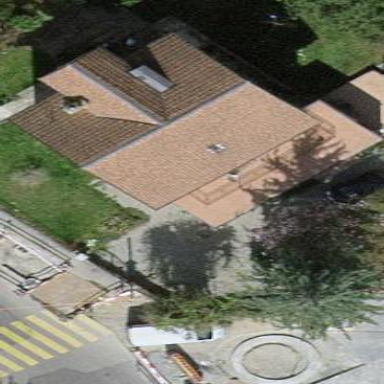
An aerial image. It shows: View of roof of building.